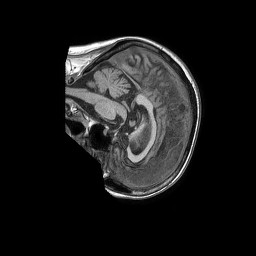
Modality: T1w
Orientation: sagittal
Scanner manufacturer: philips
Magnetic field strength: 1.5 T
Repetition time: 0.007756 s
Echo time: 0.00363 s